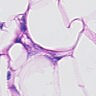
Metastatic tissue present: yes